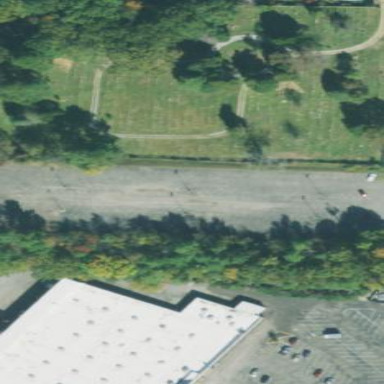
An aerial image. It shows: Cemetery.